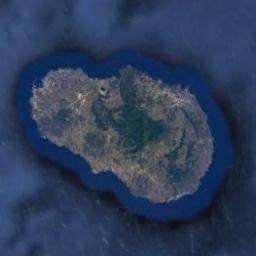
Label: island